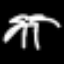
Label: palm tree